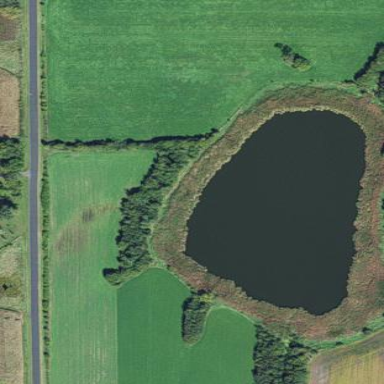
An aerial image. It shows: Peaceful pond surrounded by nature.